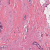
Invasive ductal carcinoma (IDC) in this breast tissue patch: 1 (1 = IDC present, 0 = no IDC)